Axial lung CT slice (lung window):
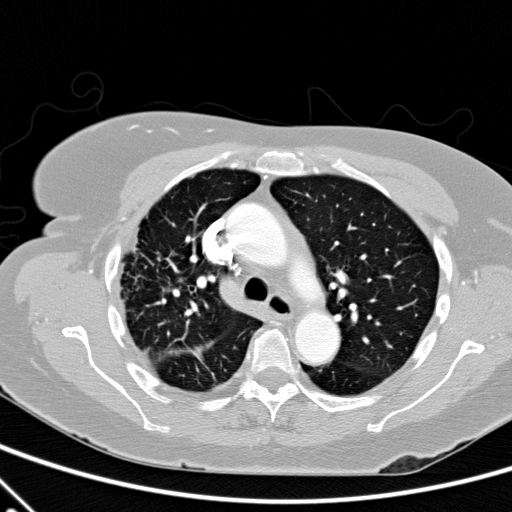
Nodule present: no